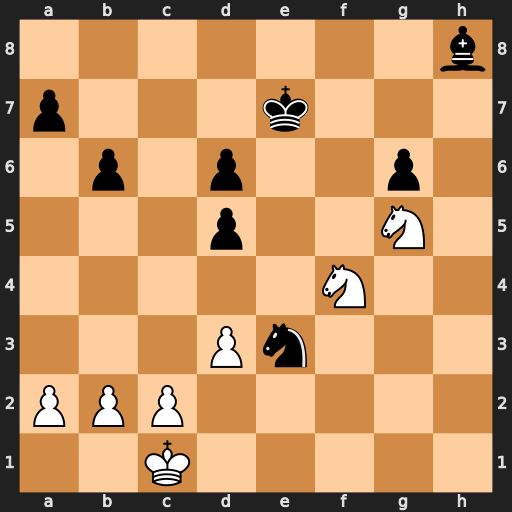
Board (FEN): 7b/p3k3/1p1p2p1/3p2N1/5N2/3Pn3/PPP5/2K5
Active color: w
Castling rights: -
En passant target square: -
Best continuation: Nxg6+ Kf6 Nxh8 Kxg5 Nf7+